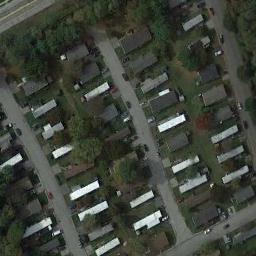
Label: mobile_home_park